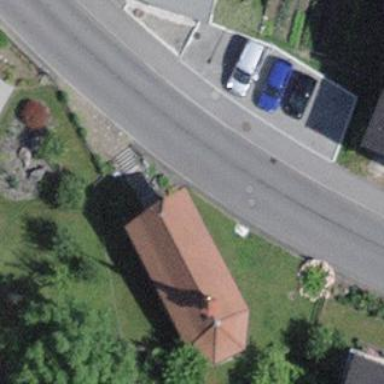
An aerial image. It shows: Chapel that serves as place of worship.